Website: ulta-beauty
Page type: account-selection
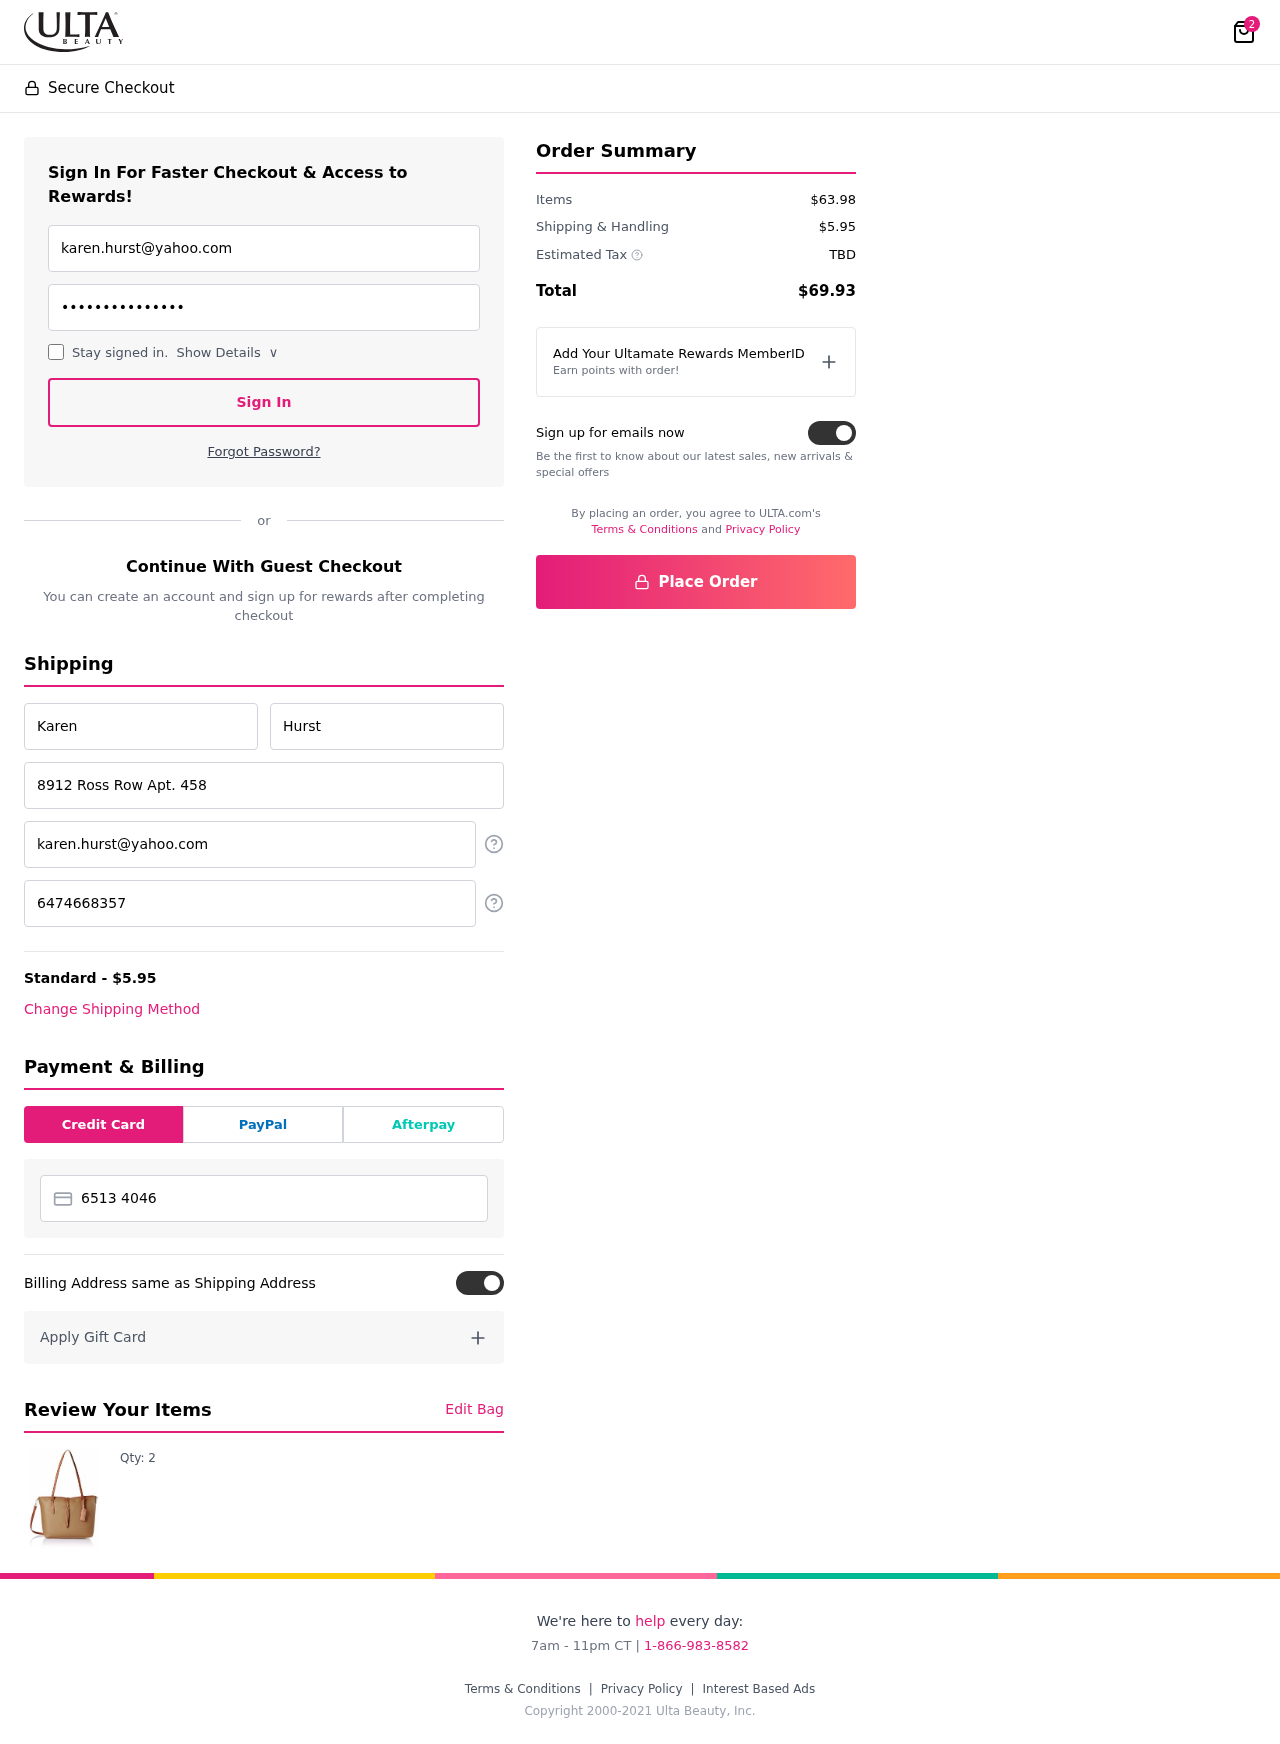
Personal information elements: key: PII_CARD_NUMBER
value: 6513 4046 8331 8761
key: PII_EMAIL
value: karen.hurst@yahoo.com
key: PII_EMAIL2
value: karen.hurst@yahoo.com
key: PII_FIRSTNAME
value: Karen
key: PII_LASTNAME
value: Hurst
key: PII_PHONE
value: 6474668357
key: PII_STREET
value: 8912 Ross Row Apt. 458
Product elements: key: PRODUCT1_QUANTITY
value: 2
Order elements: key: ORDER_NUM_ITEMS
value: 2
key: ORDER_SHIPPING_COST
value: $5.95
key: ORDER_SUBTOTAL
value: $63.98
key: ORDER_TAX
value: TBD
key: ORDER_TOTAL
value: $69.93